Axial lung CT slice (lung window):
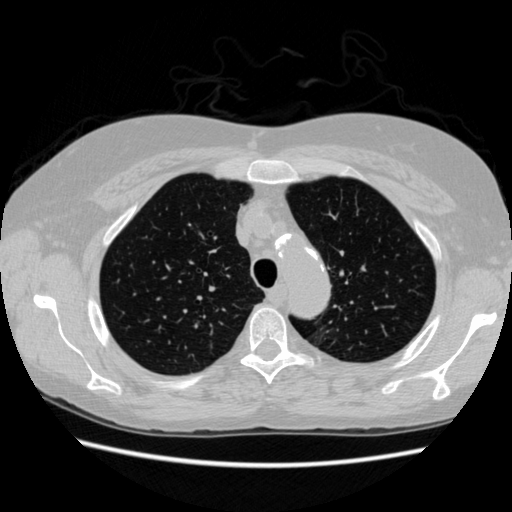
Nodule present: yes
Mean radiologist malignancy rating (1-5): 1